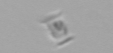
Label: Bacillariophyceae_morphotype1